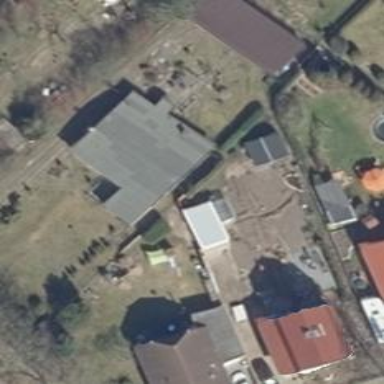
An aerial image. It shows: Detached building with gabled roof.